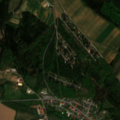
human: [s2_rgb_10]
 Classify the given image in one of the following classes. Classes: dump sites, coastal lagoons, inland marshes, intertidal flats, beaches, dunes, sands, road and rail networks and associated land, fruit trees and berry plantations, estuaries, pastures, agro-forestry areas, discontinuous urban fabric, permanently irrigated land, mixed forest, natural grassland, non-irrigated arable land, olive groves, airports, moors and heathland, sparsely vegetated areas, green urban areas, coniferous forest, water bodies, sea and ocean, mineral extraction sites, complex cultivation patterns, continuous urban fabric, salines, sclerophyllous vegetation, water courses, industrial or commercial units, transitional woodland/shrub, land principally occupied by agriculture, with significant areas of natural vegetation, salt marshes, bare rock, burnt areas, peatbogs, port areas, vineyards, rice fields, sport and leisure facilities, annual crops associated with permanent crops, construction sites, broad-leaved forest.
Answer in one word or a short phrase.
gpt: discontinuous urban fabric, non-irrigated arable land, land principally occupied by agriculture, with significant areas of natural vegetation, broad-leaved forest, coniferous forest, mixed forest